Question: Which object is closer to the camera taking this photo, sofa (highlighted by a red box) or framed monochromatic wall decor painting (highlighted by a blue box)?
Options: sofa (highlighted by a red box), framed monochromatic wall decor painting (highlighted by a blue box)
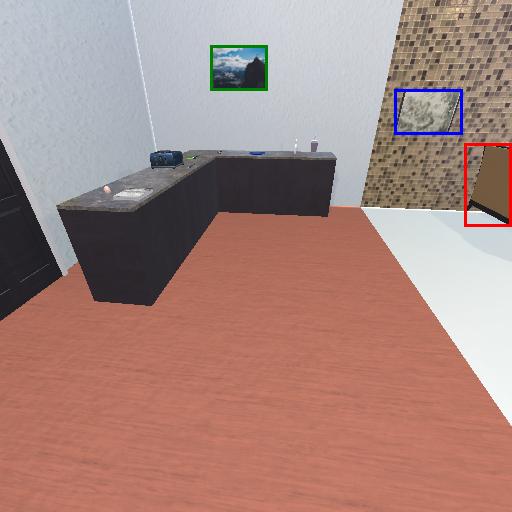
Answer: sofa (highlighted by a red box)